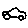
Label: car